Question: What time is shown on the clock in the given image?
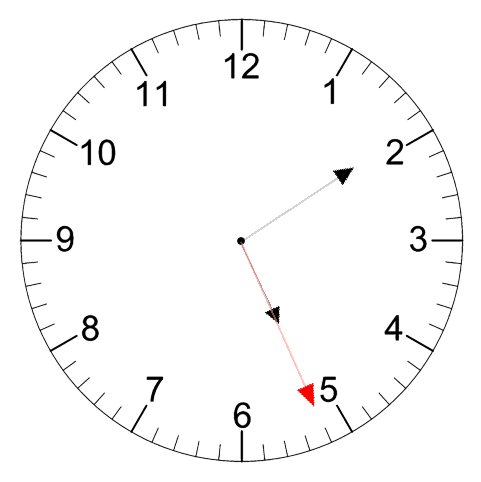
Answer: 05:09:26